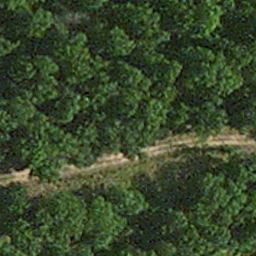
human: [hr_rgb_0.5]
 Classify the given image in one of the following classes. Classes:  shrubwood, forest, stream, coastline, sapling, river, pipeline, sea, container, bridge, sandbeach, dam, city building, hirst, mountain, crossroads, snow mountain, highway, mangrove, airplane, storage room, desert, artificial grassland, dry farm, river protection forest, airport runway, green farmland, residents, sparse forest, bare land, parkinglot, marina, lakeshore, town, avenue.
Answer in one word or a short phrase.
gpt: avenue